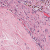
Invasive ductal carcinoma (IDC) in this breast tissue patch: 0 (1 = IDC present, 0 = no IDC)